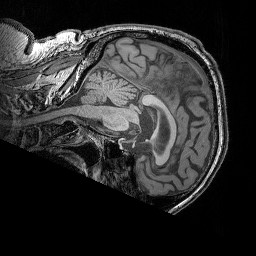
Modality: T1w
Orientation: sagittal
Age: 75
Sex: male
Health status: ill
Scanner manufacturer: siemens
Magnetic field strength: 3 T
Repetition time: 1.75 s
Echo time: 0.00418 s